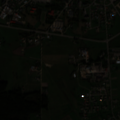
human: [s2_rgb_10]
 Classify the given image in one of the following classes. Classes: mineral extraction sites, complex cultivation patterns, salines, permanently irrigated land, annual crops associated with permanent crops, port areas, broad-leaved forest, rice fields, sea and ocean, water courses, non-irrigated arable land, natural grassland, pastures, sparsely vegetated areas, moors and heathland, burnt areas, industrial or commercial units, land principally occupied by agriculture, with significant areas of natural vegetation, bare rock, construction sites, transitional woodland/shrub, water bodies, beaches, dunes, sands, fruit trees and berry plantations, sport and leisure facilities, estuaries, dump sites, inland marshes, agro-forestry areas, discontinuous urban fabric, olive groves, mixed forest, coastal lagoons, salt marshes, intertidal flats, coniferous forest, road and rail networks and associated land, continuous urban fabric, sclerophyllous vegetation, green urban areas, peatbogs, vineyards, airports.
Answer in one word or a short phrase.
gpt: discontinuous urban fabric, industrial or commercial units, pastures, complex cultivation patterns, mixed forest